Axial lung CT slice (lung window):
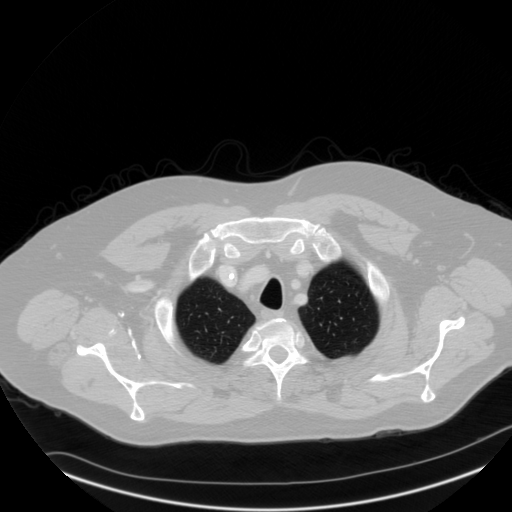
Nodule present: no